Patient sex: F
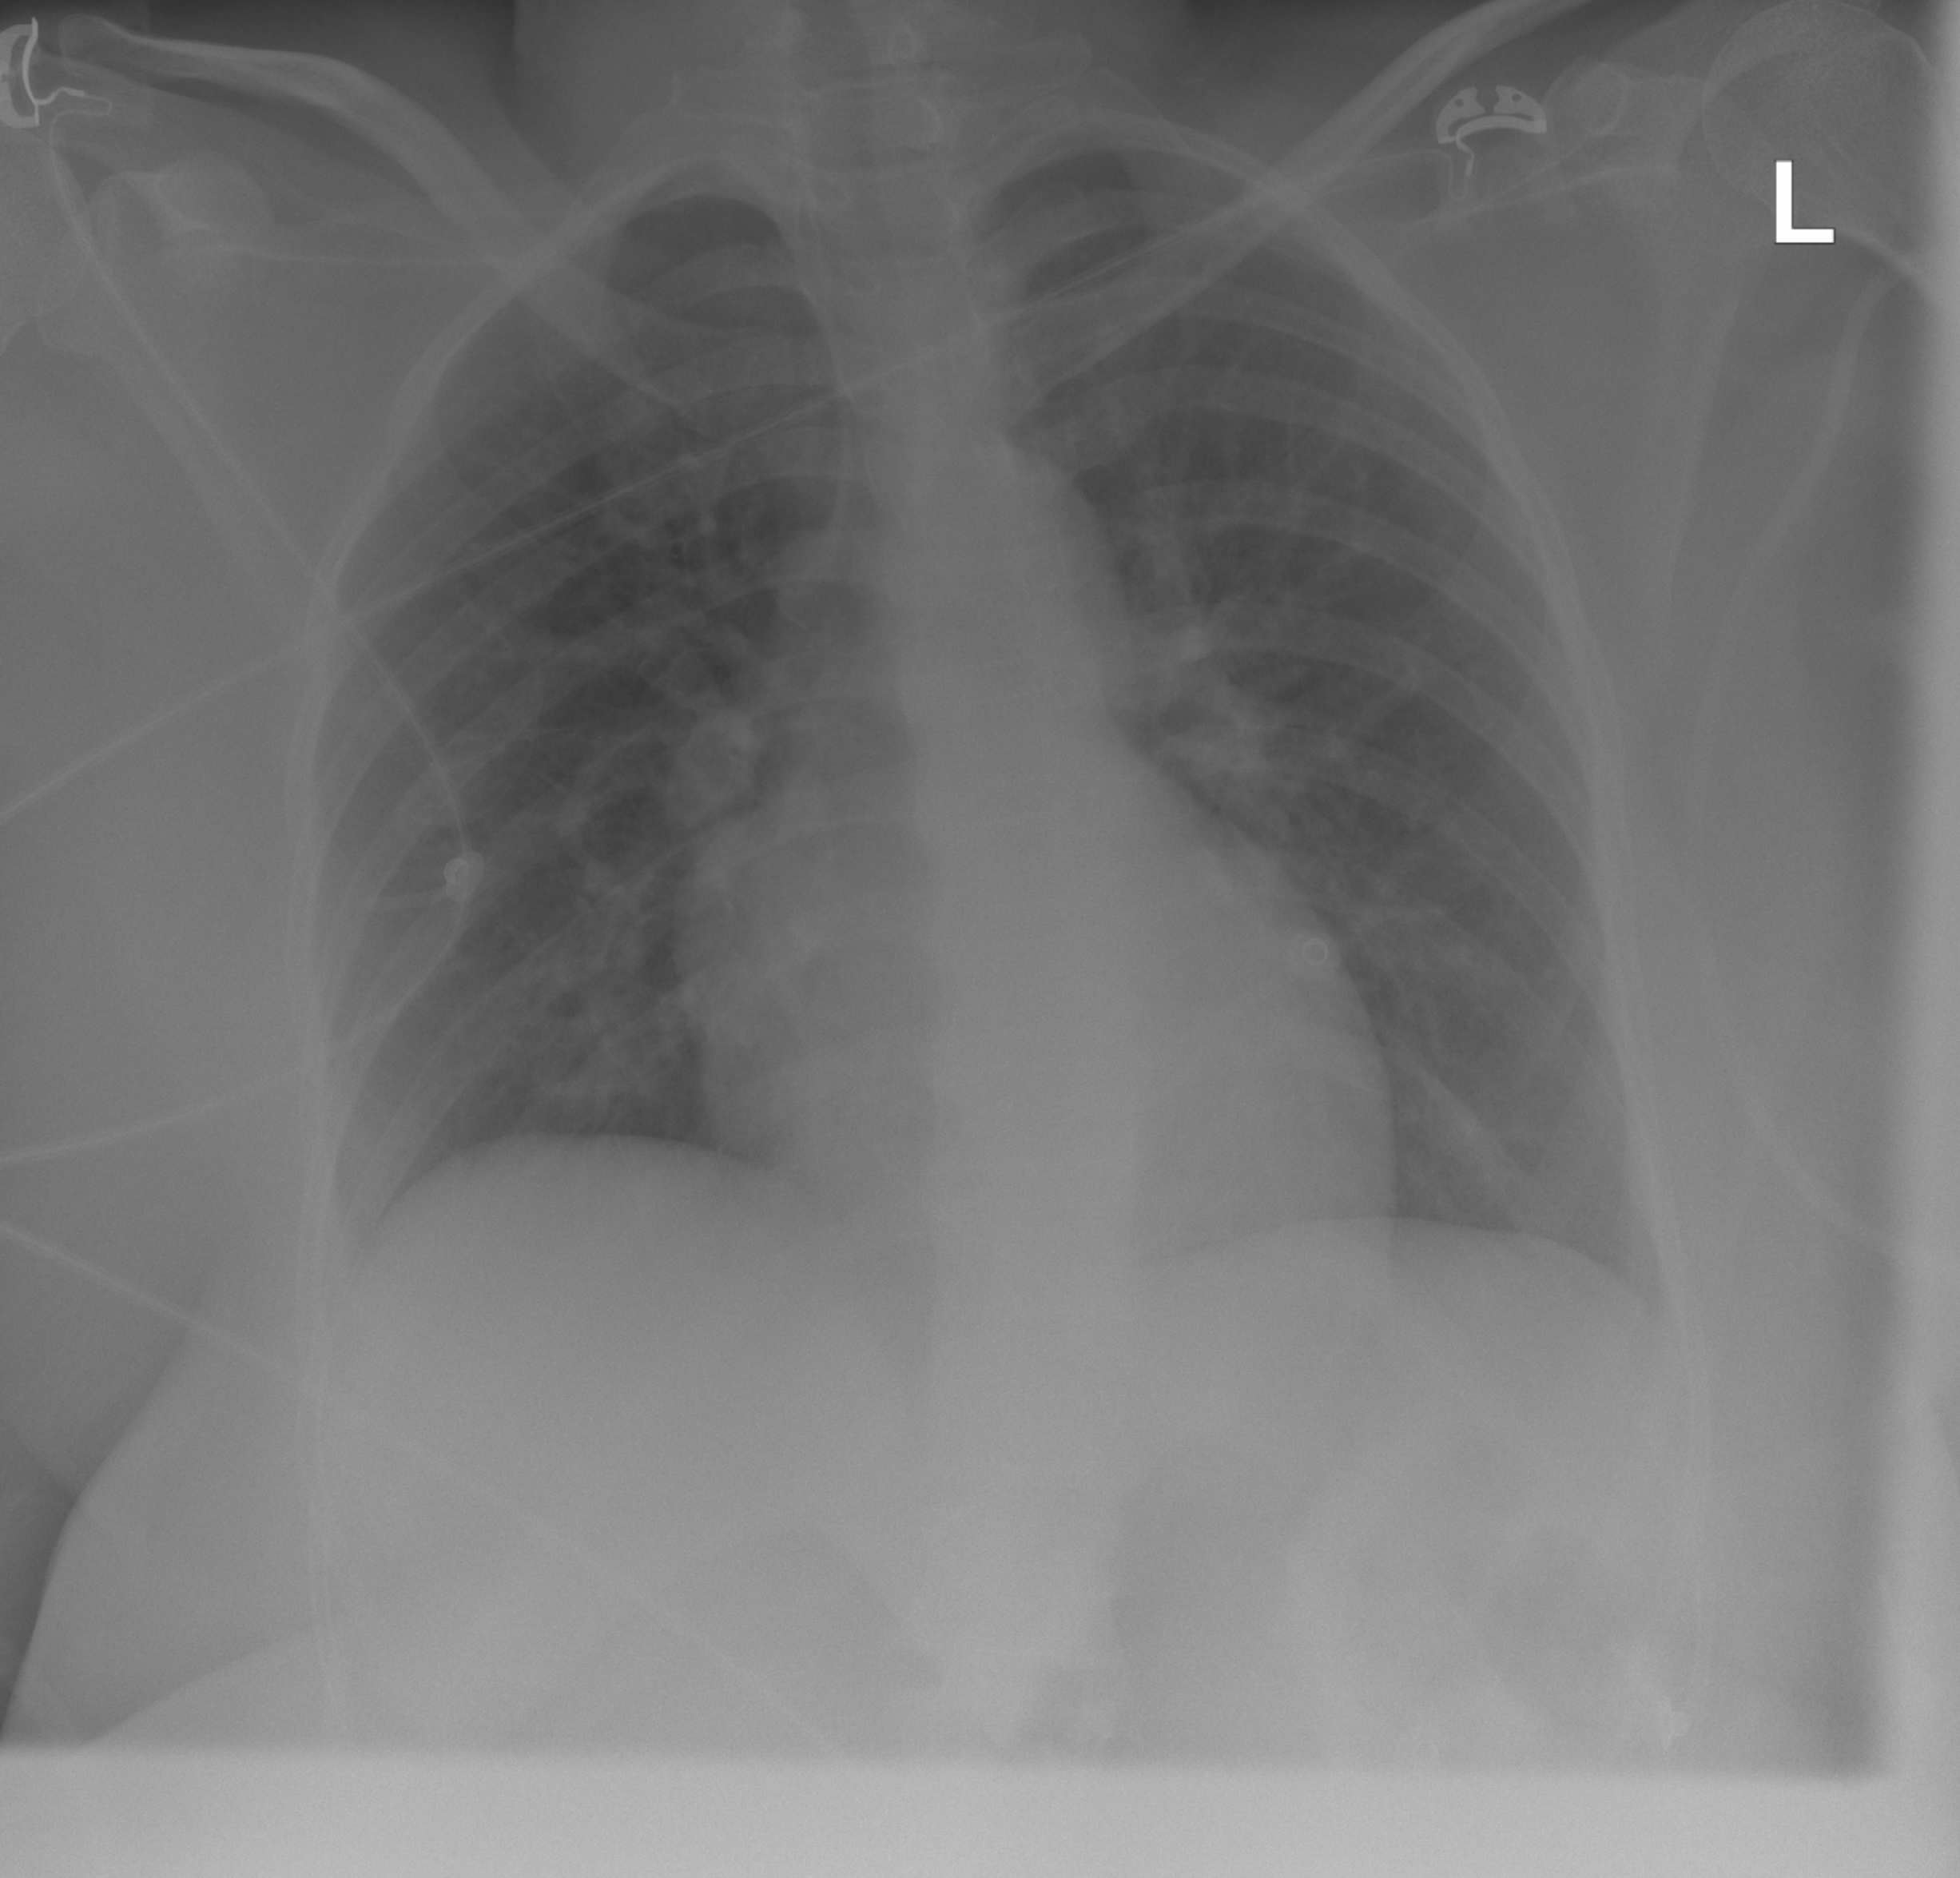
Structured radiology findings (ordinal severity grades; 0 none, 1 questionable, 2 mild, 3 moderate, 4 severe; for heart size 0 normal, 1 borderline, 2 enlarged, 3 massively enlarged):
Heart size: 0
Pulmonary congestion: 0
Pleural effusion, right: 0
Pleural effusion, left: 0
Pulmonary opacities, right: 0
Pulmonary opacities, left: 0
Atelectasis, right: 1
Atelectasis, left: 1